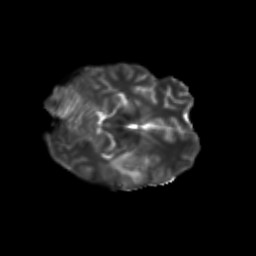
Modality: T2w
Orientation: axial
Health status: ill
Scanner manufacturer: siemens
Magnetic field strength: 3 T
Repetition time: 6.8 s
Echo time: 0.097 s